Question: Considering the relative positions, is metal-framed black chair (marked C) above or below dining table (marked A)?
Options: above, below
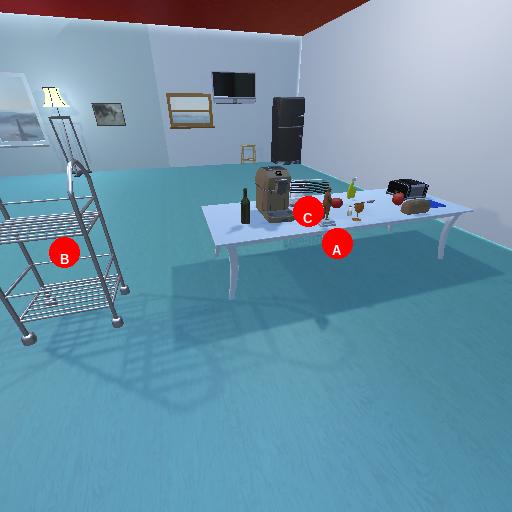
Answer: above